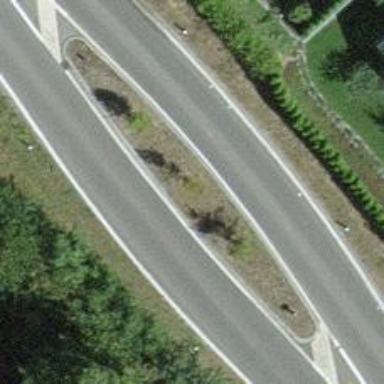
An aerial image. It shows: Traffic calming island.